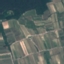
Land use / land cover class: PermanentCrop